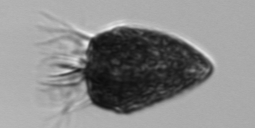
Label: Strombidium_morphotype2